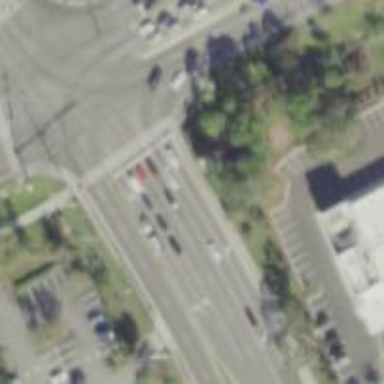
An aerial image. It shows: Marked road crossing.